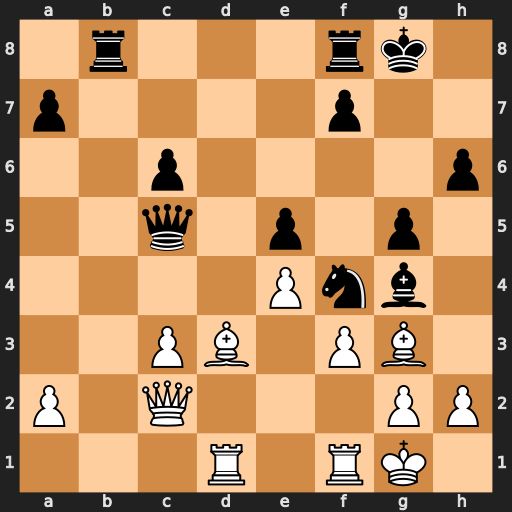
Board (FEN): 1r3rk1/p4p2/2p4p/2q1p1p1/4Pnb1/2PB1PB1/P1Q3PP/3R1RK1
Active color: w
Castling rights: -
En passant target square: -
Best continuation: Bf2 Qa3 fxg4 Rb2 Qc1